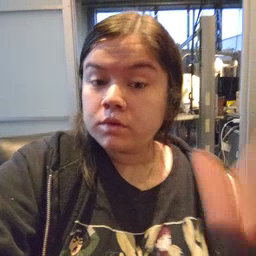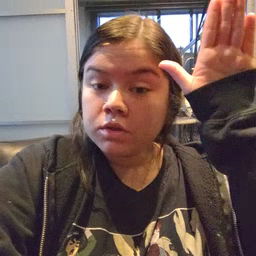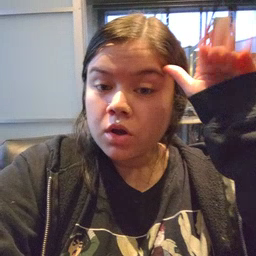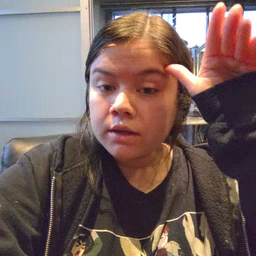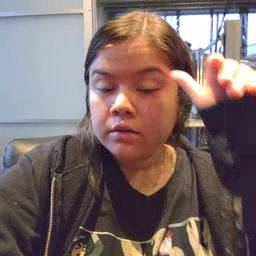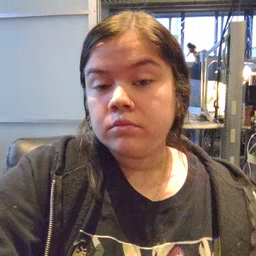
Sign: donkey